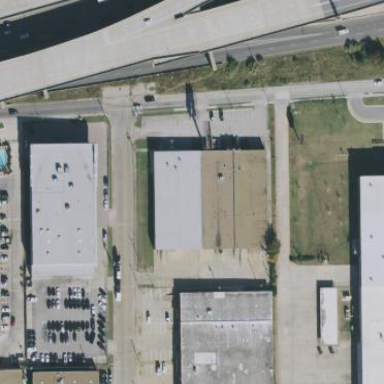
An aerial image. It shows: Warehouse building.